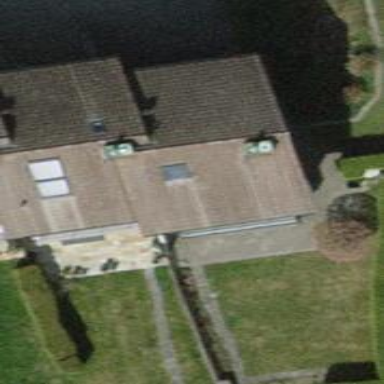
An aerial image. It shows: Terrace building.